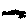
Label: fish